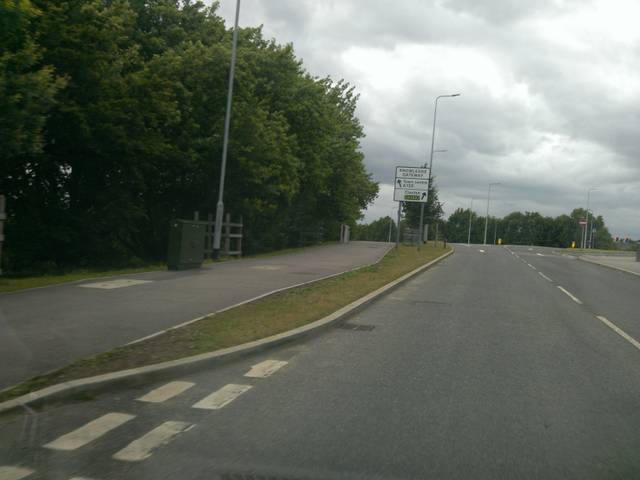
Region: United Kingdom
Coordinates: 51.88, 0.94